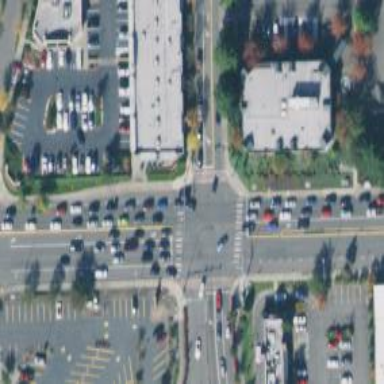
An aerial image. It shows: Crossing on the road with line markings.